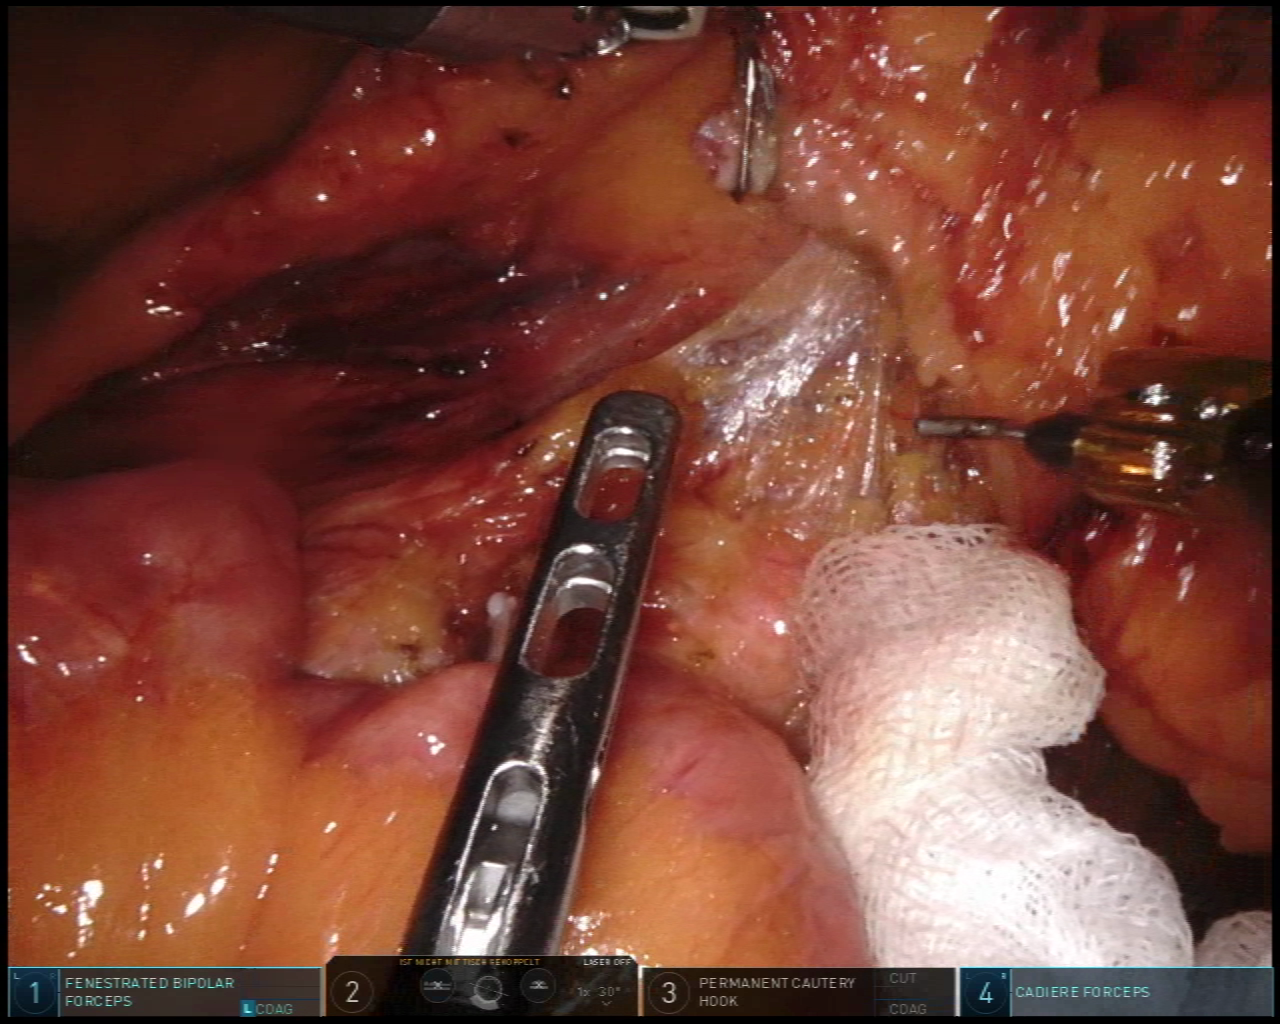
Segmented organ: small_intestine
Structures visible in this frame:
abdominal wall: no
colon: no
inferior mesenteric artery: yes
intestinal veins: yes
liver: no
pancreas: no
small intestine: yes
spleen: no
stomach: no
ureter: no
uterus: no
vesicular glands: no